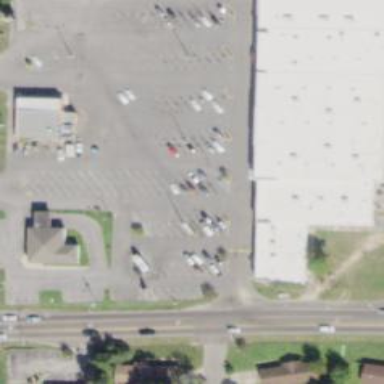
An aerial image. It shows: Parking space.